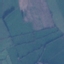
Label: Pasture